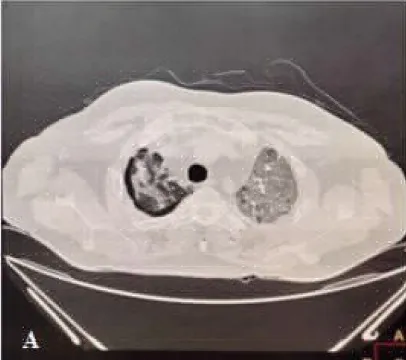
CASE 6:. Right pneumothorax in CT.
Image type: radiology (ct)